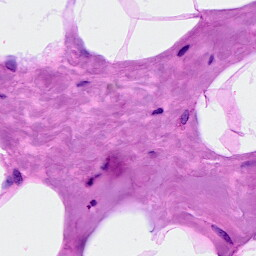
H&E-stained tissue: Breast